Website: walmart
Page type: billing-address
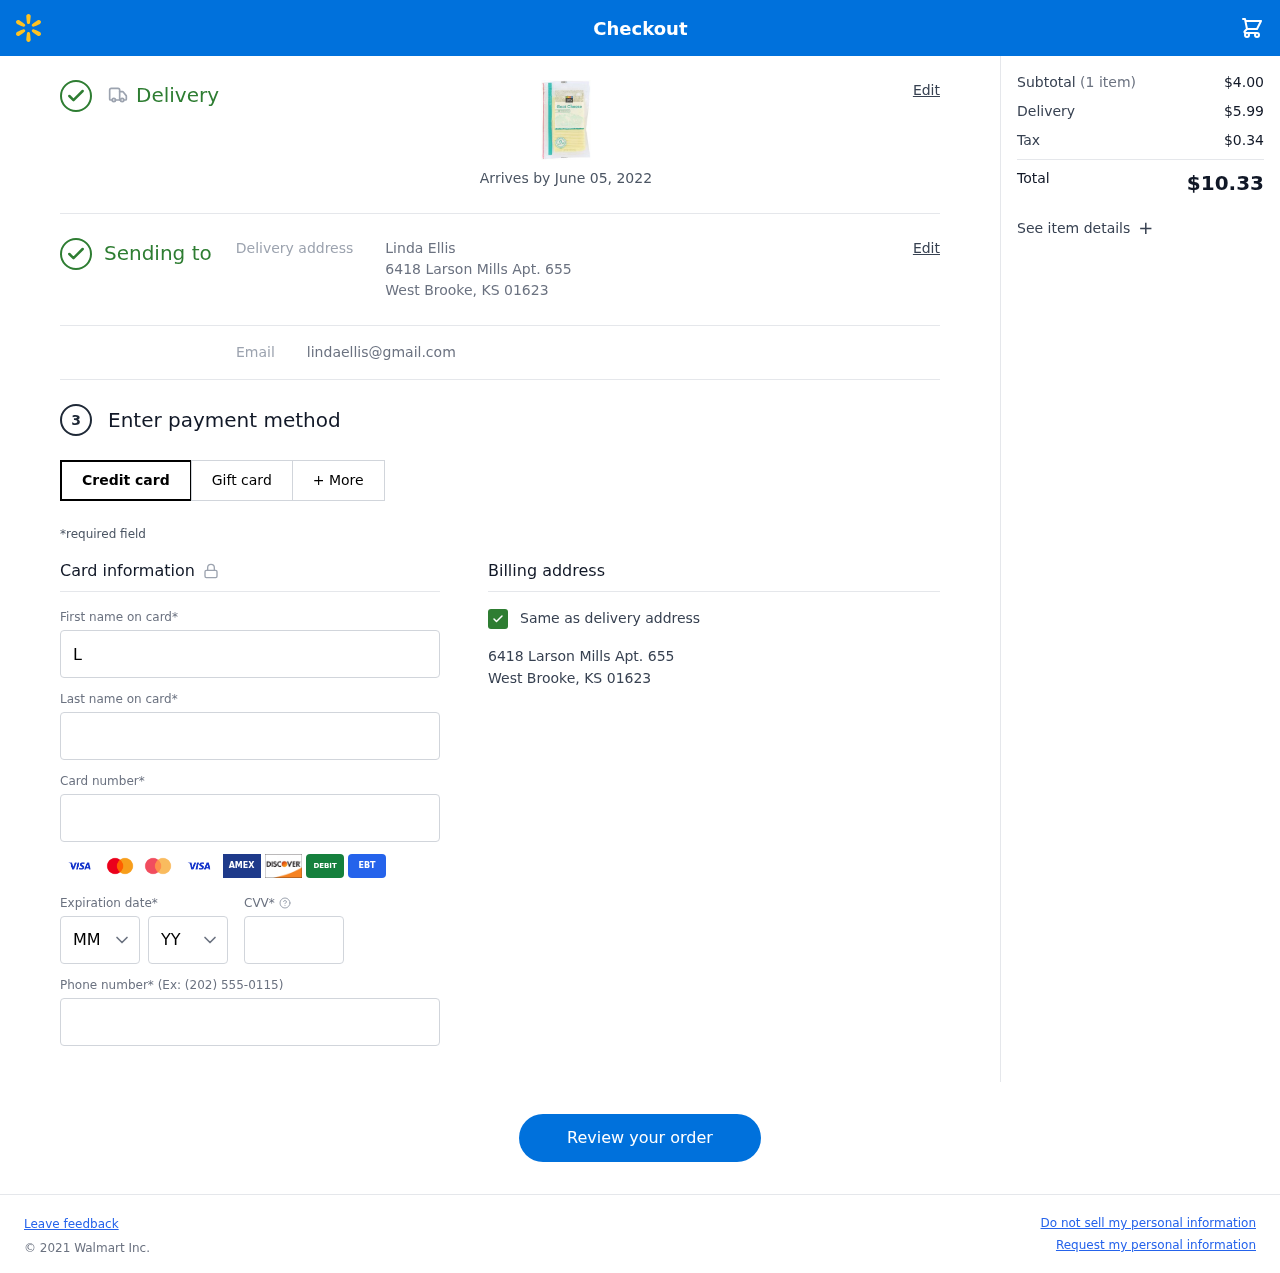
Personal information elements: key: PII_CARD_CVV
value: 9905
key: PII_CARD_EXPIRY_MONTH
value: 04
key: PII_CARD_EXPIRY_YEAR
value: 26
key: PII_CARD_NUMBER
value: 3781 5184 0747 120
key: PII_EMAIL
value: lindaellis@gmail.com
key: PII_FIRSTNAME
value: Linda
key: PII_FULLNAME
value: Linda Ellis
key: PII_LASTNAME
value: Ellis
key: PII_PHONE
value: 7017471692
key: PII_STREET
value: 6418 Larson Mills Apt. 655
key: PII_CITY_STATE_ZIP
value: West Brooke, KS 01623
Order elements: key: ORDER_DELIVERY_DATE
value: Arrives by June 05, 2022
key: ORDER_NUM_ITEMS
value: (1 item)
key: ORDER_SUBTOTAL
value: $4.00
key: ORDER_SHIPPING_COST
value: $5.99
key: ORDER_TAX
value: $0.34
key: ORDER_TOTAL
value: $10.33